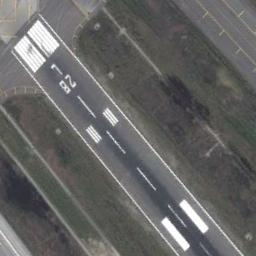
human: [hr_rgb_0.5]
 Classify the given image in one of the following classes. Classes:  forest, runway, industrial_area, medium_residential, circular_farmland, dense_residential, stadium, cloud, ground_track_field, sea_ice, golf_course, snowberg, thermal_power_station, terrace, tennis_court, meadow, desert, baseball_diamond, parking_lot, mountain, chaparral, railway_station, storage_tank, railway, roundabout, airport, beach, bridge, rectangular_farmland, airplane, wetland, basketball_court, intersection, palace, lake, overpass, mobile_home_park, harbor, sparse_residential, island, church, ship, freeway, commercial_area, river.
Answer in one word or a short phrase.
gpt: runway